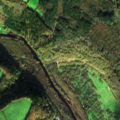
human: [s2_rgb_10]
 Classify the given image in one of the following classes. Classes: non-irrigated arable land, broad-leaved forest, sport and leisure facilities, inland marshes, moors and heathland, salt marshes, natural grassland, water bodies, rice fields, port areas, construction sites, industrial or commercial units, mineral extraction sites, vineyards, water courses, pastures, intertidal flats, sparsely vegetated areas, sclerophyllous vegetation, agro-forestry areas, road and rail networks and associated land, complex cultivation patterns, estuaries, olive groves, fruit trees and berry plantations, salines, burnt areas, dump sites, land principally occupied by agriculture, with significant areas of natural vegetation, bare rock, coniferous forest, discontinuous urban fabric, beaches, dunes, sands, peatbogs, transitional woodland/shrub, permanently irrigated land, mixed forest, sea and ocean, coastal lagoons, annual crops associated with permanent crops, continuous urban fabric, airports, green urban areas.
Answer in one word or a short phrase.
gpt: sport and leisure facilities, non-irrigated arable land, pastures, land principally occupied by agriculture, with significant areas of natural vegetation, broad-leaved forest, mixed forest, transitional woodland/shrub